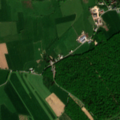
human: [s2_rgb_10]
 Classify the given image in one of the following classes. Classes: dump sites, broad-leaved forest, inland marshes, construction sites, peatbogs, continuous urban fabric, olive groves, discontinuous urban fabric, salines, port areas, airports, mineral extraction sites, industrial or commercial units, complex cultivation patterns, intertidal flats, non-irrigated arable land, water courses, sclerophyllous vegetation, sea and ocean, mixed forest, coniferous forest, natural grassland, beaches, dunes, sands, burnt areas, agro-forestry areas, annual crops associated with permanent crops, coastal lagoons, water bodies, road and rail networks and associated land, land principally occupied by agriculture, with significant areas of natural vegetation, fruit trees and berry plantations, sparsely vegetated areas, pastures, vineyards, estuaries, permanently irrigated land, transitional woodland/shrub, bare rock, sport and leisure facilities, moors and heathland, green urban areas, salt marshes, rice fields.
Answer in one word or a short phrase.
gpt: discontinuous urban fabric, complex cultivation patterns, land principally occupied by agriculture, with significant areas of natural vegetation, broad-leaved forest